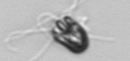
Label: Pyramimonas_morphotype1